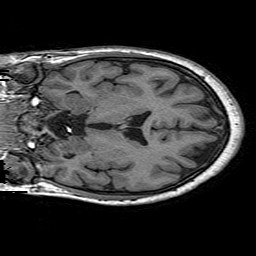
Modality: T1w
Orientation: coronal
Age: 31
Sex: female
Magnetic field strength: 3 T